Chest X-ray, PA view. Patient: 44 years old, sex F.
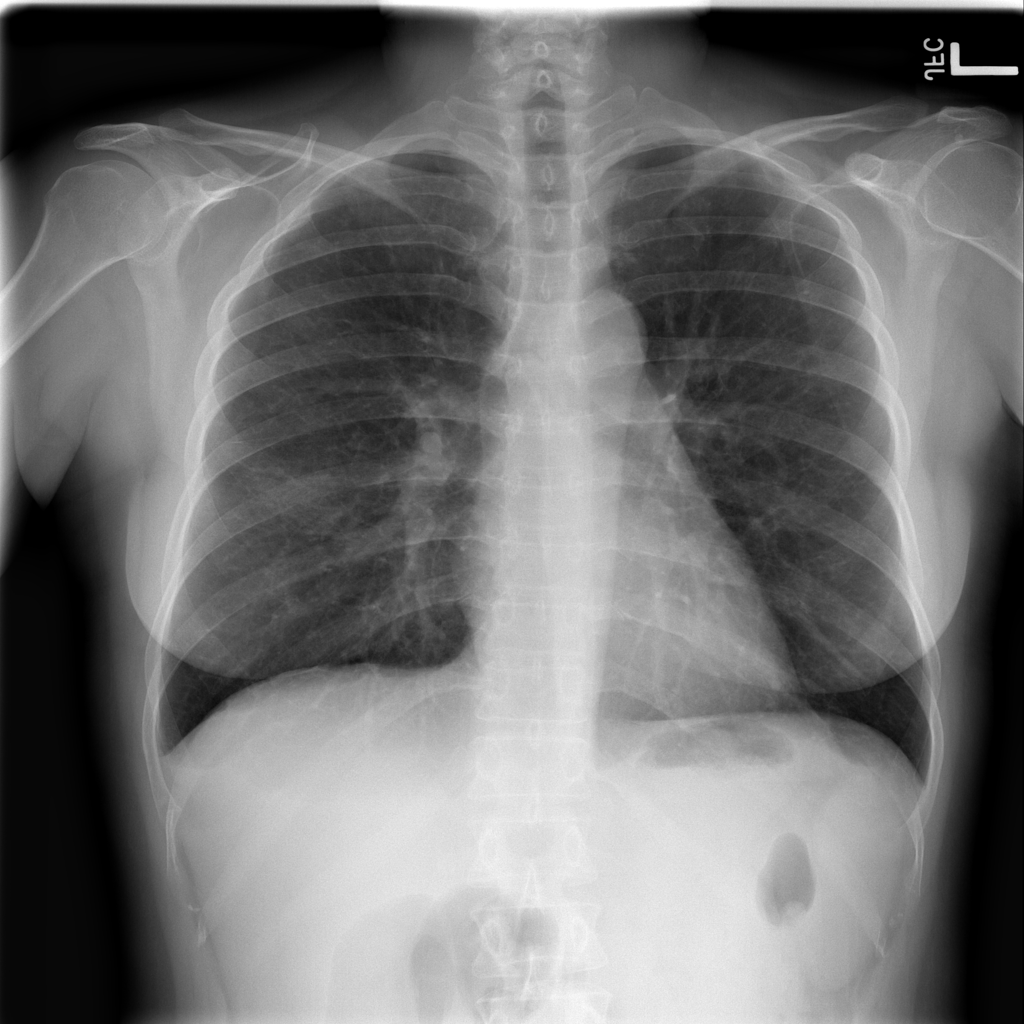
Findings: No Finding